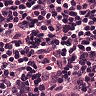
Metastatic tissue present: yes